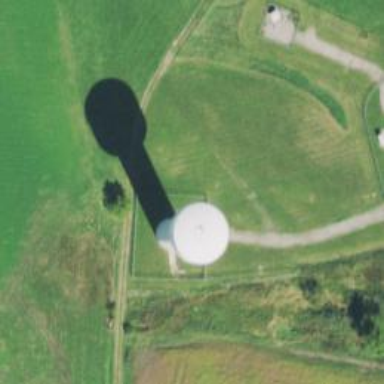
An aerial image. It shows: Water tower that is man-made.